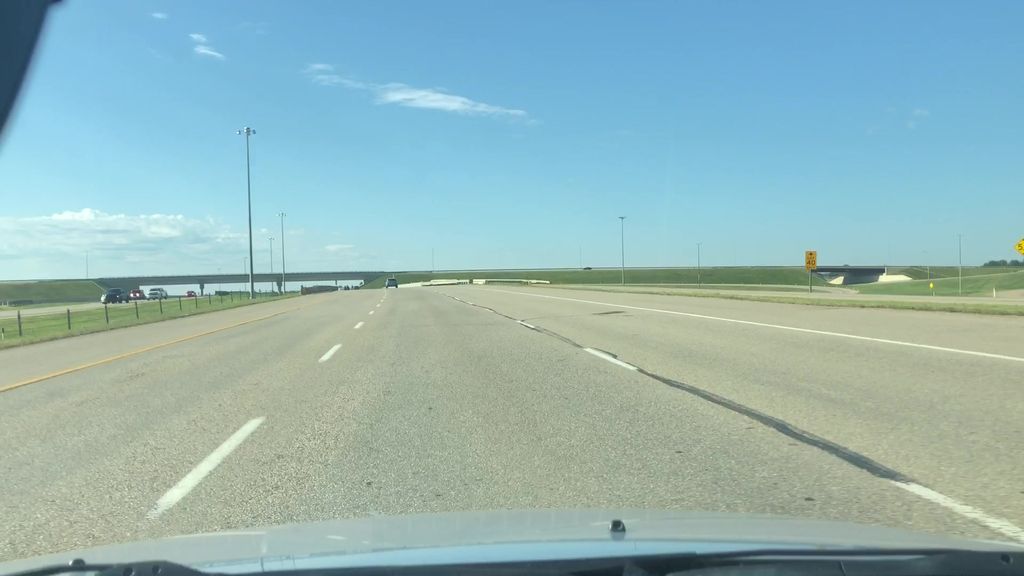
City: edmonton